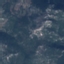
Land use / land cover: HerbaceousVegetation